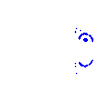
Particle: kaon